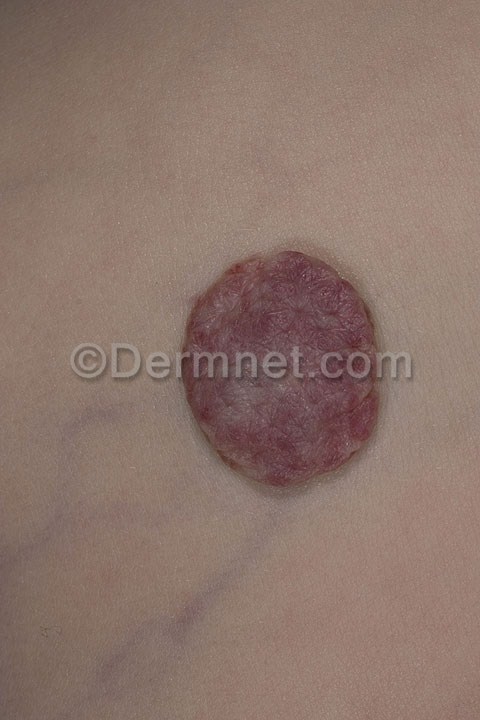
Disease: Vascular Tumors